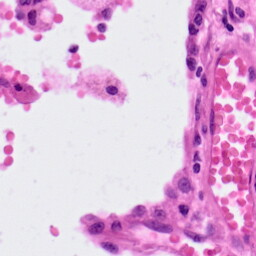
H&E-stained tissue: Lung